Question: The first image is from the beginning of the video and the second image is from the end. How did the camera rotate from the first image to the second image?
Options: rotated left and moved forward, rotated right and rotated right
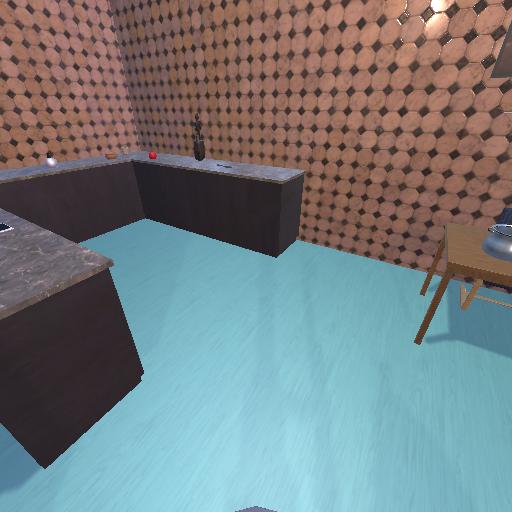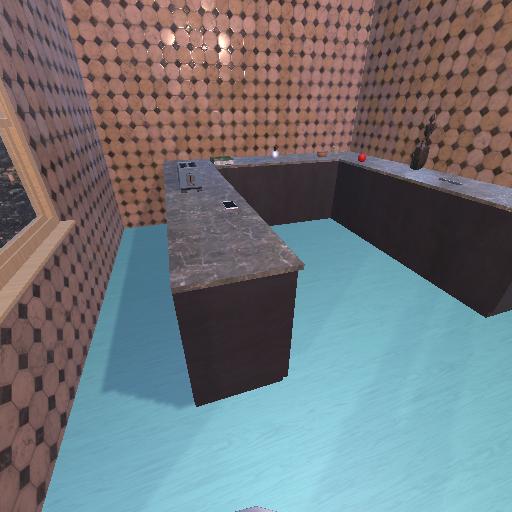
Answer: rotated left and moved forward